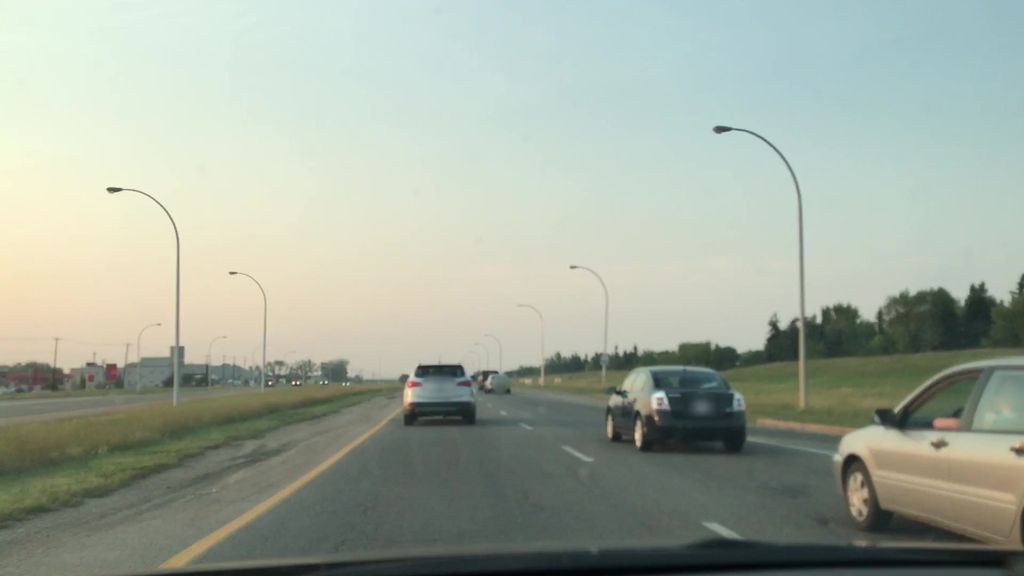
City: edmonton